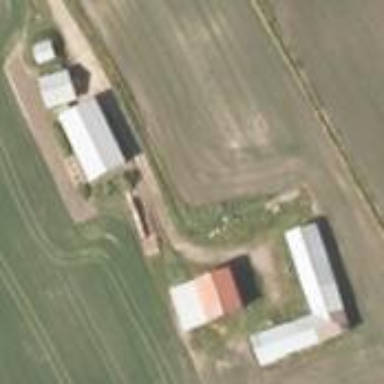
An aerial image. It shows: Farmyard area.